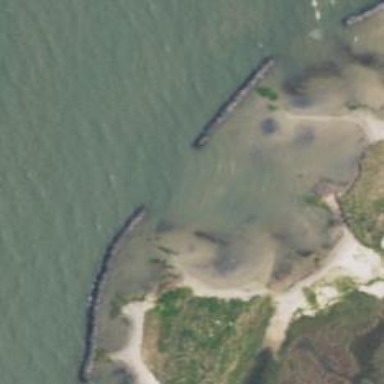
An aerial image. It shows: Breakwater structure.